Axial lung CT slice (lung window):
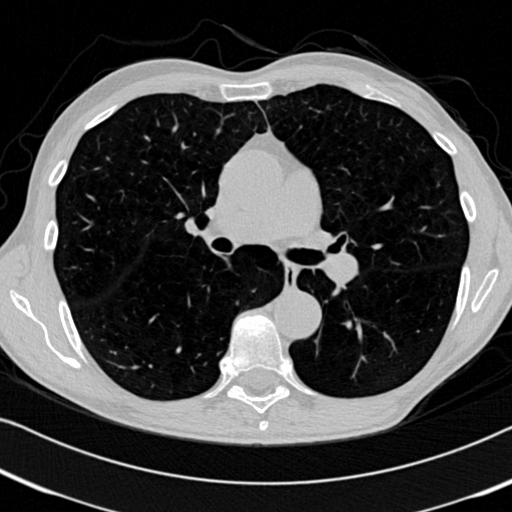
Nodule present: no